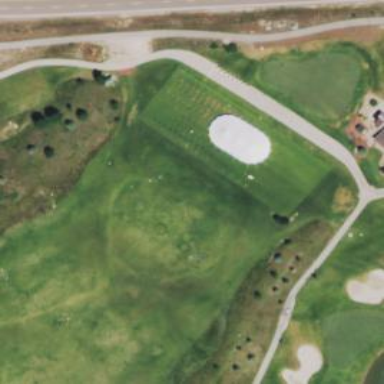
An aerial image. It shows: Grassy area designated as golf tee.